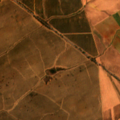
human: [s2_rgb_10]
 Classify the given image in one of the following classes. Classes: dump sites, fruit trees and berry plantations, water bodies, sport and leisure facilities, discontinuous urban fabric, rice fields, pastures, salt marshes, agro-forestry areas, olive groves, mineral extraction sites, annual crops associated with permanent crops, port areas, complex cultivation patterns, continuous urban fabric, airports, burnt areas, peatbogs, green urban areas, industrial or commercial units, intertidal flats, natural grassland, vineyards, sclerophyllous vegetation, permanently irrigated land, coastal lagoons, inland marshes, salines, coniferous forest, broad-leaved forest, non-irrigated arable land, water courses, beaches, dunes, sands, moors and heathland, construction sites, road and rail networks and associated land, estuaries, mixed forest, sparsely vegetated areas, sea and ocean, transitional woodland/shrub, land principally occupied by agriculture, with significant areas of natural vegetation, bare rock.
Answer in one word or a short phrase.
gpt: non-irrigated arable land, permanently irrigated land, olive groves